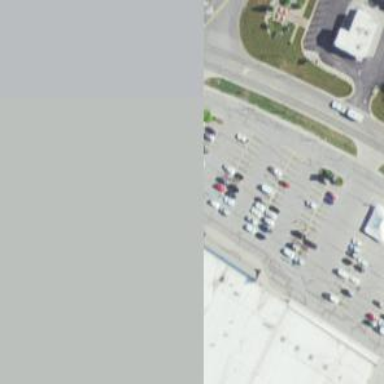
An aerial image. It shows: Parking space.